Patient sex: M
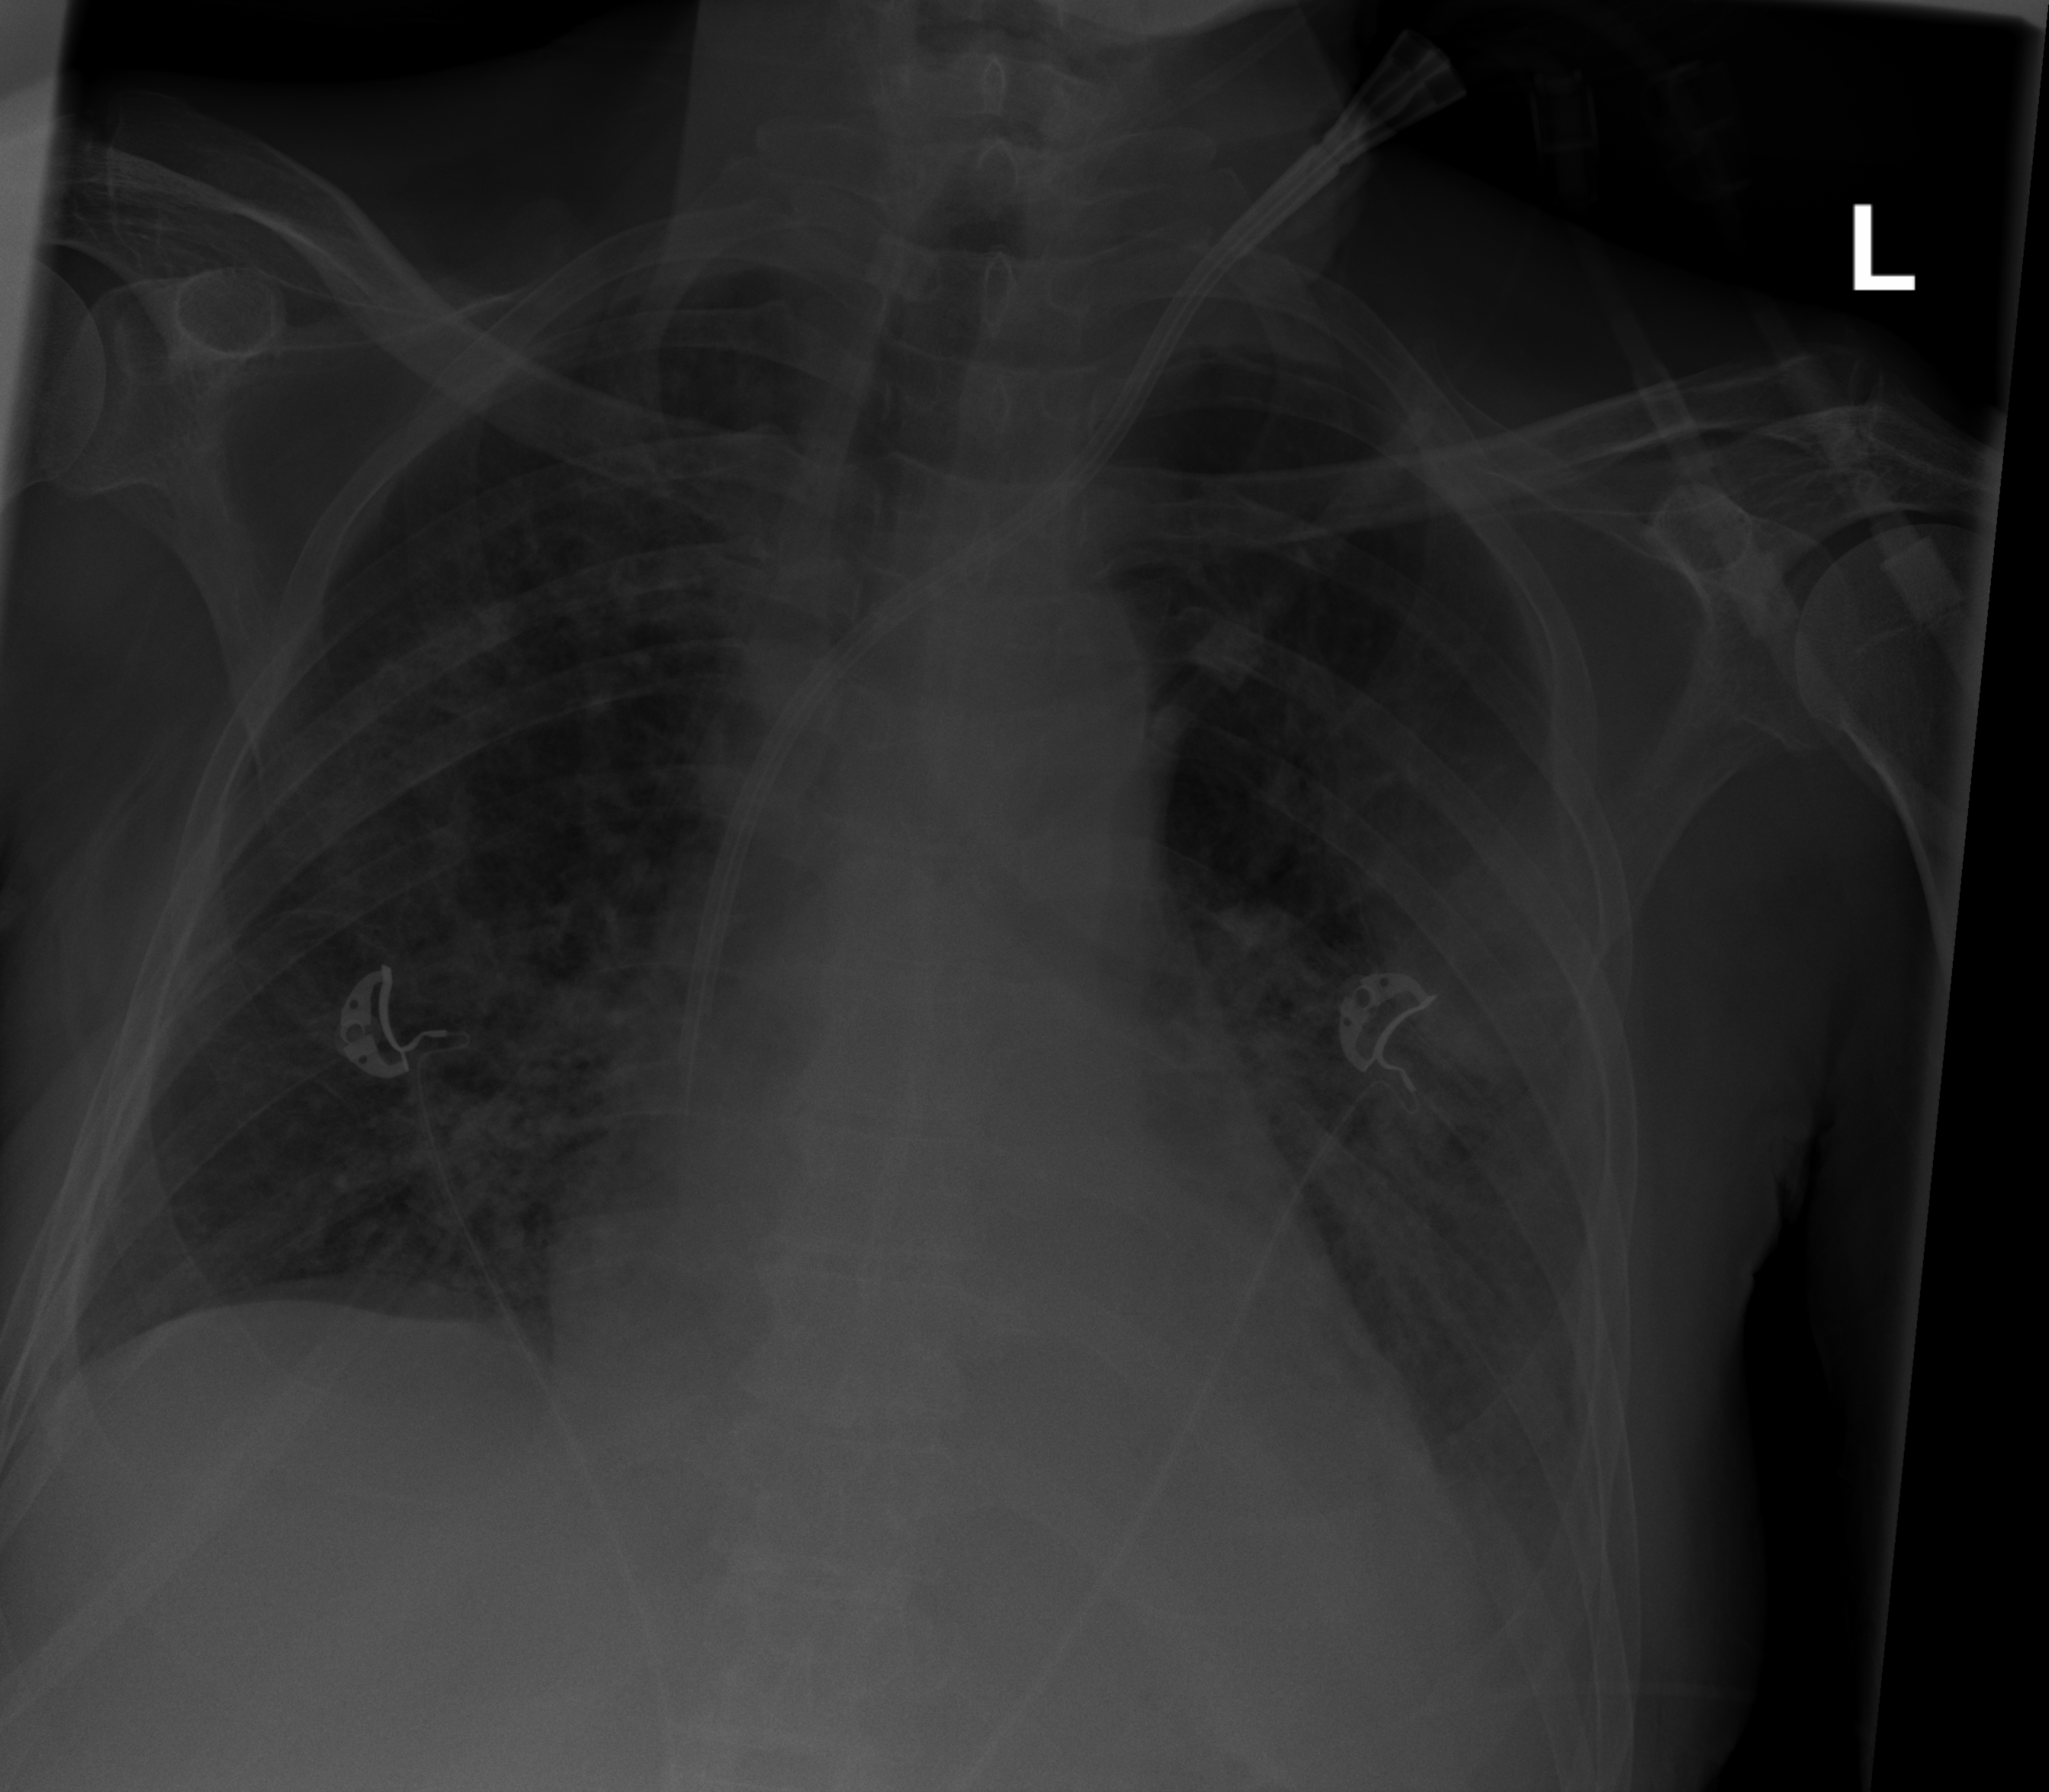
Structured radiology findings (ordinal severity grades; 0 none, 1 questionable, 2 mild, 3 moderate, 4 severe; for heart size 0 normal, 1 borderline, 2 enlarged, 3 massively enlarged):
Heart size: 0
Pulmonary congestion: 0
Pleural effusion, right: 0
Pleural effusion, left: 2
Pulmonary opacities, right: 0
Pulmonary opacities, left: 2
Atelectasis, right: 0
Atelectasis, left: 2